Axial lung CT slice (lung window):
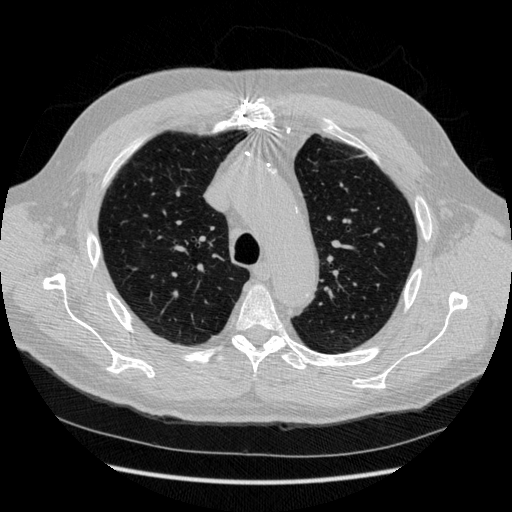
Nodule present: yes
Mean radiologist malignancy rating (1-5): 2